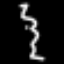
Label: squiggle